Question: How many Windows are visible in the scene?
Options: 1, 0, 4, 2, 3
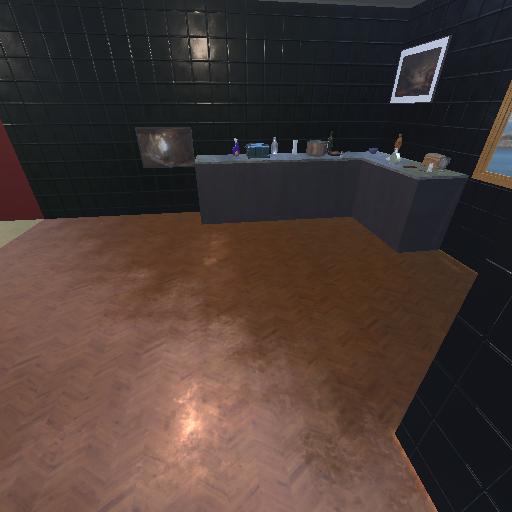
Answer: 1